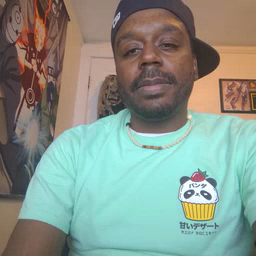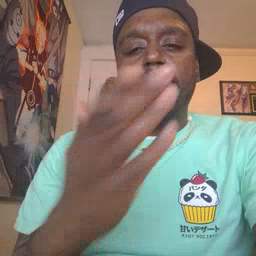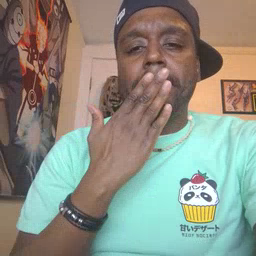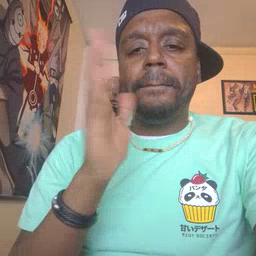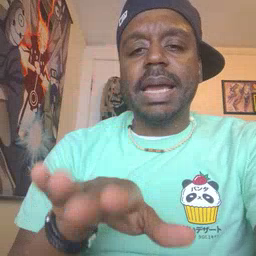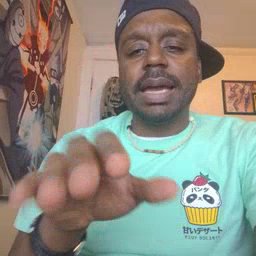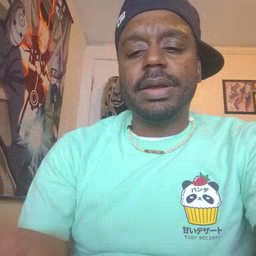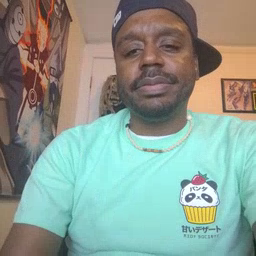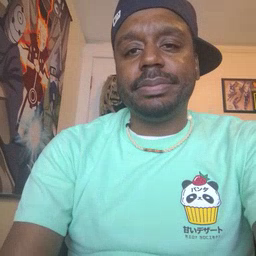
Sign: bad